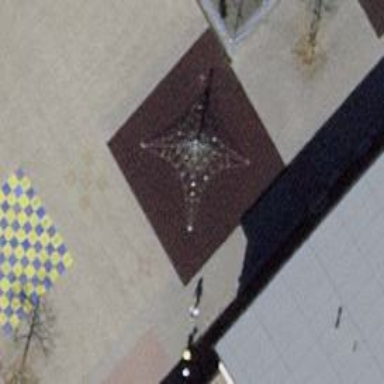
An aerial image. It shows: Playground featuring climbing frame.